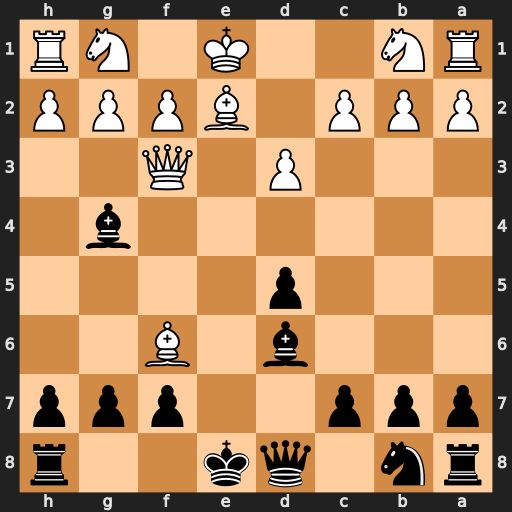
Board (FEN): rn1qk2r/ppp2ppp/3b1B2/3p4/6b1/3P1Q2/PPP1BPPP/RN2K1NR
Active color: b
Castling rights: KQkq
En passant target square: -
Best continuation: Bxf3 Bxd8 Bxg2 Bxc7 Bxc7